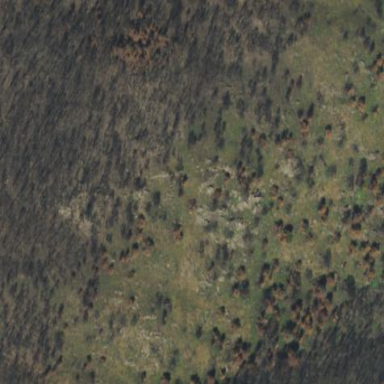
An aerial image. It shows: Area covered in scrub vegetation.